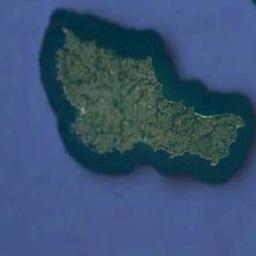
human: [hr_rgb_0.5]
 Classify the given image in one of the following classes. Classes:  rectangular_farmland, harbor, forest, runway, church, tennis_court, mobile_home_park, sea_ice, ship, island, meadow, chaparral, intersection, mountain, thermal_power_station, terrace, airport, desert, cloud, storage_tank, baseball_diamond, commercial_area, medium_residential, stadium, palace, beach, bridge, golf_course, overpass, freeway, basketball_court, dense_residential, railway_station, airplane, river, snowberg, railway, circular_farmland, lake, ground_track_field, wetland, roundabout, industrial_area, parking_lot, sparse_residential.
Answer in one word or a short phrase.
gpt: island